Question: As why Intermediate code is needed is described in <URL>,my question is that,
Is the intermediate code saved in the solution ?
How can I view the whole IL generated ?

Reflector and the File Disassembler add-in from Denis Bauer. It actually produces source projects from assemblies, where Reflector on its own only displays the disassembled and not Intermediate Code.
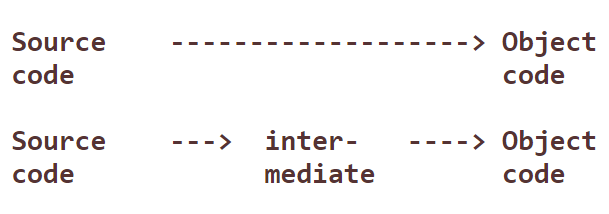
Answer: When you compile (such as by clicking F5) - an exe file is created in the bin folder inside your solution - that file is "written" in IL. As for how to see it - that part is covered in the "duplicate" - by using tools such as mentioned in CodeCoaster's comment above. (In ILSpy you'll have to choose 'IL'instead of 'C#' or 'VB' to show you the IL.)